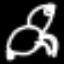
Label: frog